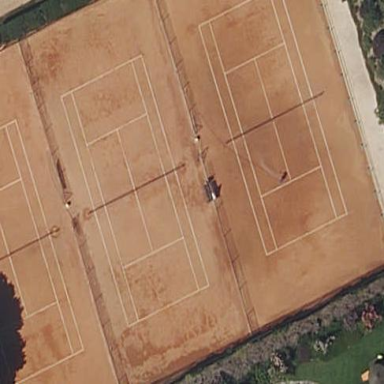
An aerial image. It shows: Tennis court in leisure pitch.